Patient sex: M
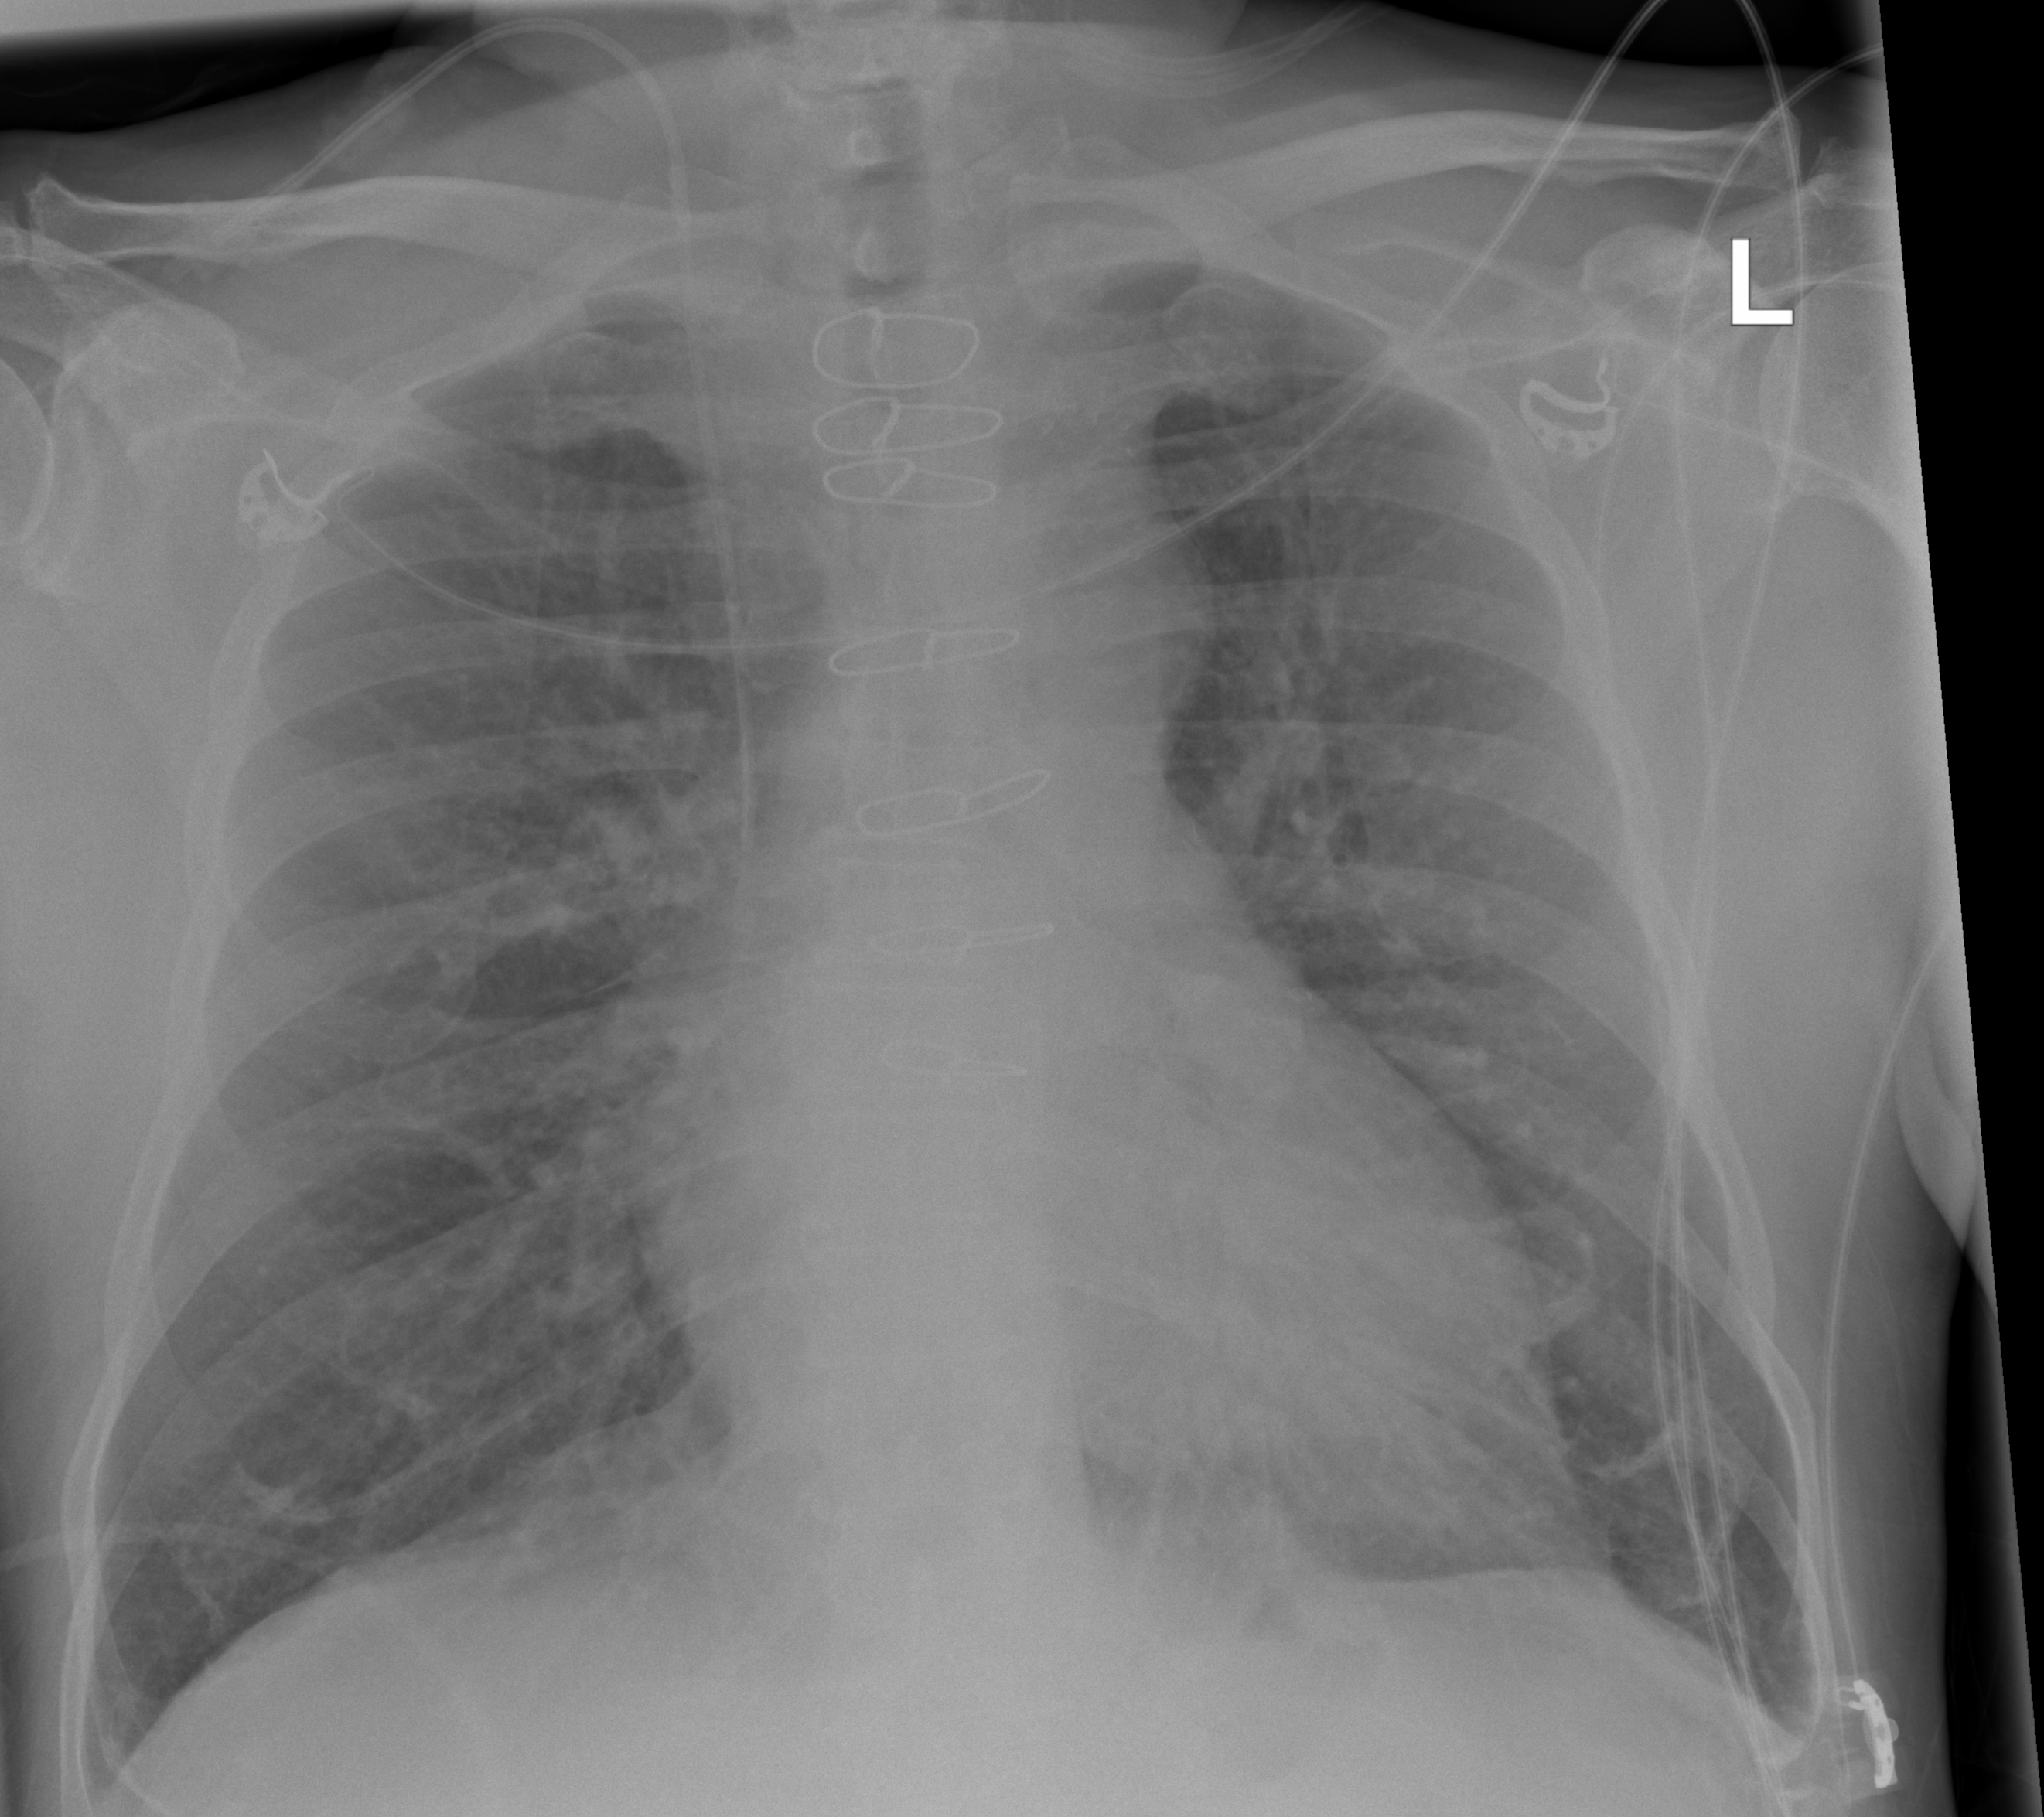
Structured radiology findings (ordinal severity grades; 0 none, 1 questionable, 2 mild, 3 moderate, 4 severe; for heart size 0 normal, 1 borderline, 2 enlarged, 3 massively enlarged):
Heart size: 1
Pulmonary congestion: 2
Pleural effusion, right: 0
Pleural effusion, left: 2
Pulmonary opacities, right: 0
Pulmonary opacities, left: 0
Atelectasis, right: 2
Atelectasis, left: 2